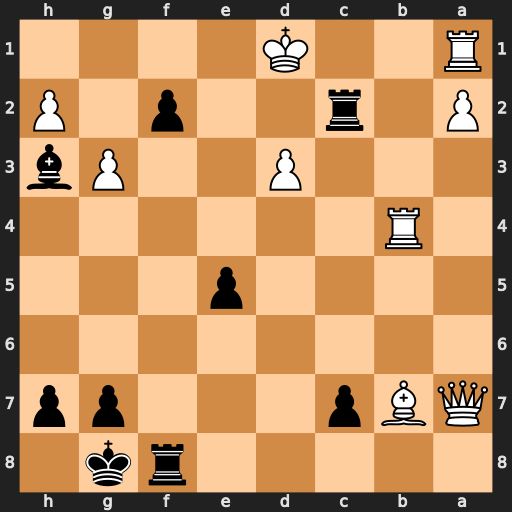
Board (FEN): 5rk1/QBp3pp/8/4p3/1R6/3P2Pb/P1r2p1P/R2K4
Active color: b
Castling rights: -
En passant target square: -
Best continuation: f1=Q+ Kxc2 Rf2+ Qxf2 Qxf2+